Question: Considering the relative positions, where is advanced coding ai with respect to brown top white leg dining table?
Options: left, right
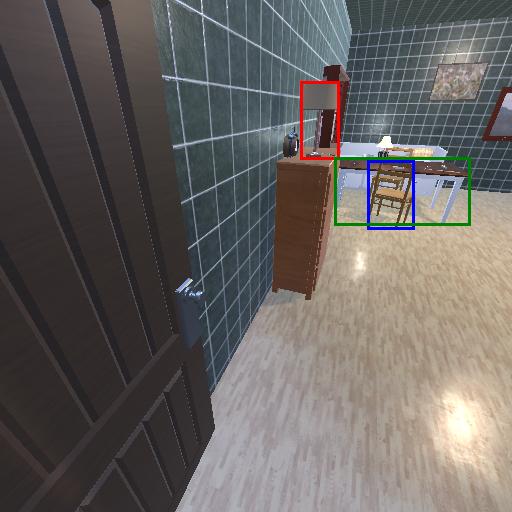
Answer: left